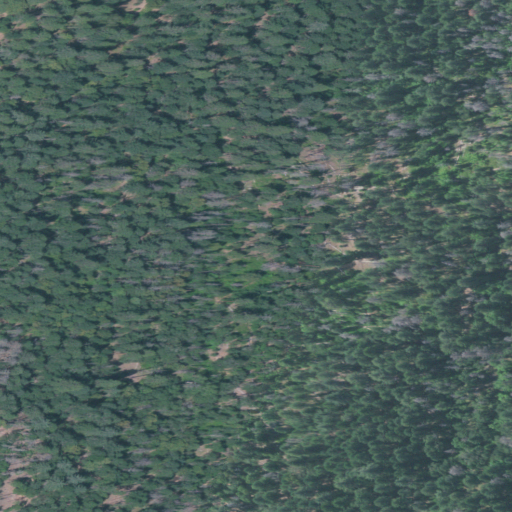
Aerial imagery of valley in Oregon named Offenbacher Gulch containing evergreen forest and shrub